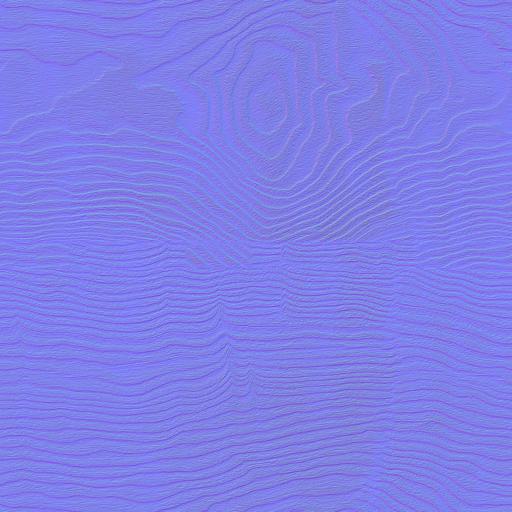
light plain smooth wood wooden